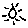
Label: sun